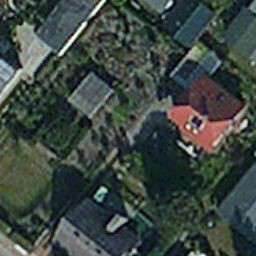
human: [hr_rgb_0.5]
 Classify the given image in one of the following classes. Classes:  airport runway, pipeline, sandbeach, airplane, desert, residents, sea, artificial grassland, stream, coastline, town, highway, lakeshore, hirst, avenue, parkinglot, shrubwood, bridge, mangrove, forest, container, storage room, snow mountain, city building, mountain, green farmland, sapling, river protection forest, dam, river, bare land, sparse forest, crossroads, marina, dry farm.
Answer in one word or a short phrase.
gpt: residents